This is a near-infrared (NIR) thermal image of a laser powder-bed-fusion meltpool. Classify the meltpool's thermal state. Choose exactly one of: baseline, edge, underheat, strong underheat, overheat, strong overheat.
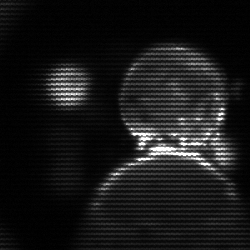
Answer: edge